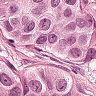
Metastatic tissue present: yes